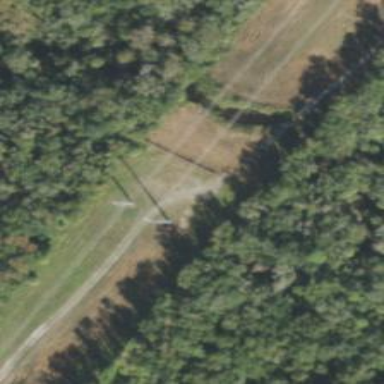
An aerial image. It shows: Abandoned railway.